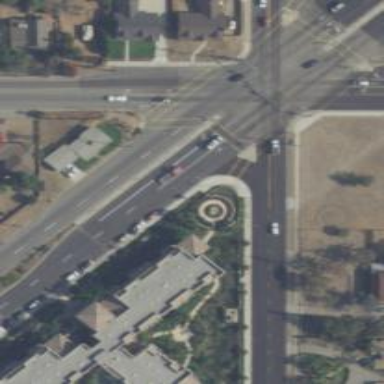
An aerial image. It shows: Marked road crossing.